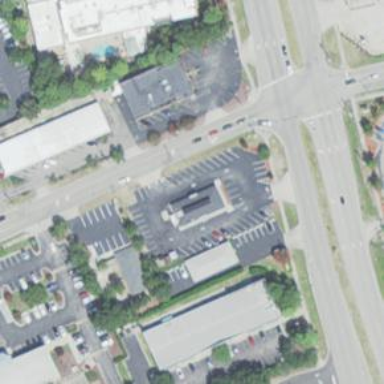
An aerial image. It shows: Parking area with asphalt surface.